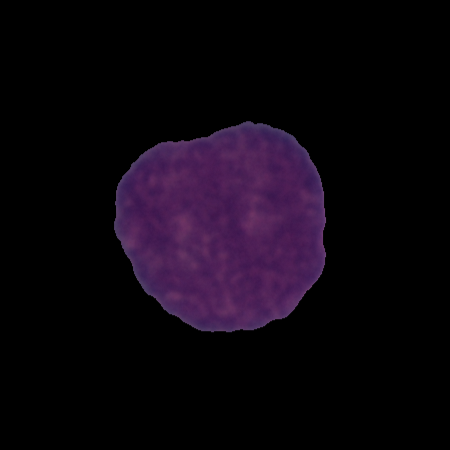
Label: cancer